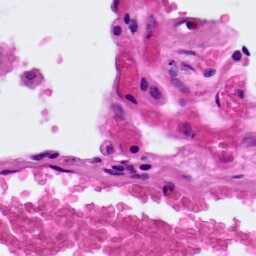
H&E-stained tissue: Lung